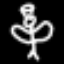
Label: angel